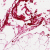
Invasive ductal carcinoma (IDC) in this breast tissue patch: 0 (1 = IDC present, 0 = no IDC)